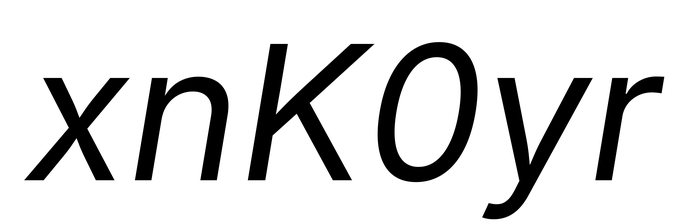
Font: Inter-Italic_Italic